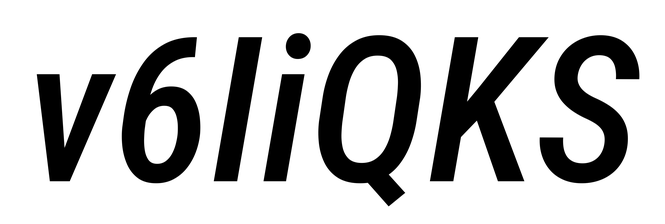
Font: Roboto-Italic_Condensed_Medium_Italic